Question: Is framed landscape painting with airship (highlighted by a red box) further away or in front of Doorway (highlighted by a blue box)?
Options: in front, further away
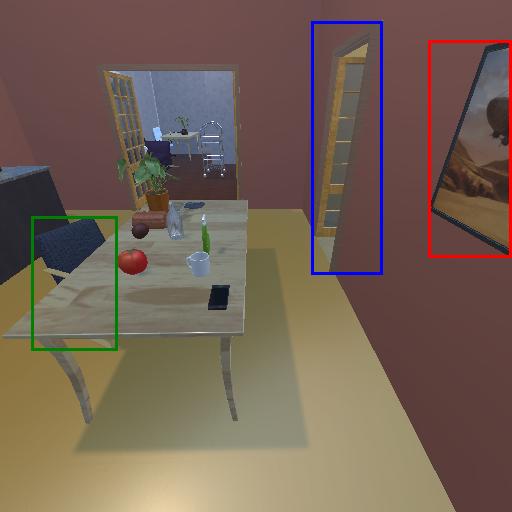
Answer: in front